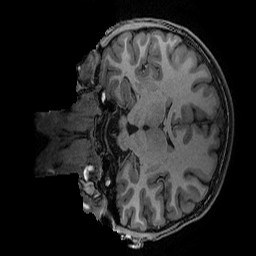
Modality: T1w
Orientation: coronal
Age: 14
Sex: male
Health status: ill
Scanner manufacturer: ge
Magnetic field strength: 3 T
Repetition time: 0.007664 s
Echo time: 0.00342 s